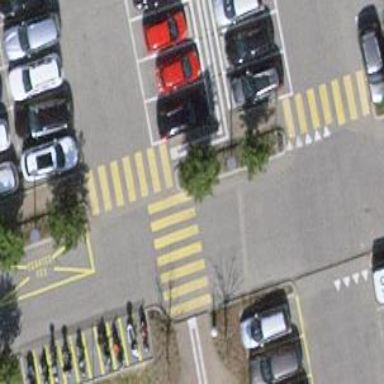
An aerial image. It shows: Marked road crossing.